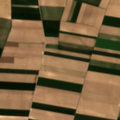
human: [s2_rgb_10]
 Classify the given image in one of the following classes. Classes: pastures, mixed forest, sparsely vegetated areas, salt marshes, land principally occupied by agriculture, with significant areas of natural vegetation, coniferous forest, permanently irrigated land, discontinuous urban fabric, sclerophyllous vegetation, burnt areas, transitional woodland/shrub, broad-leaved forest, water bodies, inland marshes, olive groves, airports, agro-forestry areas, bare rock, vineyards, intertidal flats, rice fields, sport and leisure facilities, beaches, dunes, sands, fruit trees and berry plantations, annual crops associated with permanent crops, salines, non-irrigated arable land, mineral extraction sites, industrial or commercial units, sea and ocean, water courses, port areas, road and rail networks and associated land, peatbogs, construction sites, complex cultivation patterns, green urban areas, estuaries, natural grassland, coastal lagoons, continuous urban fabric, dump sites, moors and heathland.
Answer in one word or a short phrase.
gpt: non-irrigated arable land